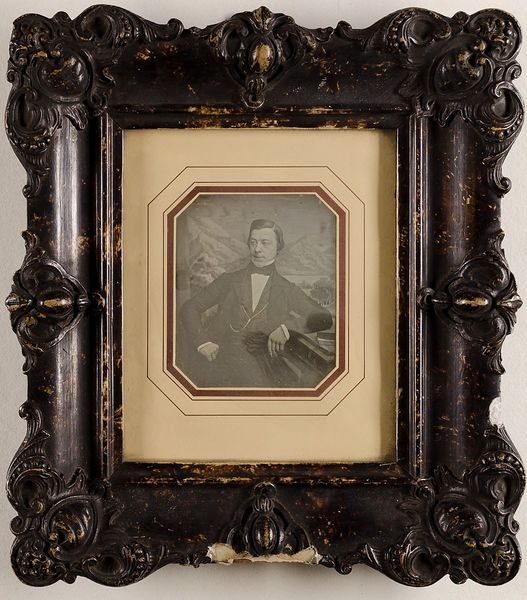
Titel: Junger Mann vor dem gemalten Hintergrund einer Alpenlandschaft, 27. Februar 1848
Künstler: Carl Ferdinand Stelzner
Standort: Hamburg
Institution: Museum für Kunst und Gewerbe Hamburg
Schlagwörter: mann, portrait, figur, foto, fotografie, photographie, photo, gerahmt, lichtbild, jugendlicher, daguerreotypie, bildwerke, angewandte und bildende kunst, hessische systematik, porträt, porträtfotografie, porträtphotographie, hüftbild